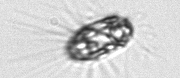
Label: Corethron_hystrix